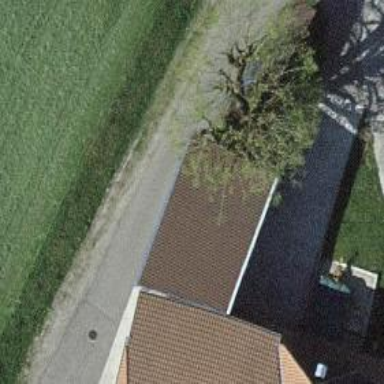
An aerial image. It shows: Rural barn.